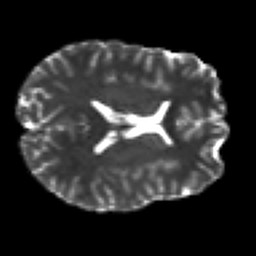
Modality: T2w
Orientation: axial
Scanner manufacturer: siemens
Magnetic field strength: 3 T
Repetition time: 7.8 s
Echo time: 0.09 s